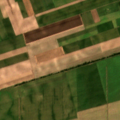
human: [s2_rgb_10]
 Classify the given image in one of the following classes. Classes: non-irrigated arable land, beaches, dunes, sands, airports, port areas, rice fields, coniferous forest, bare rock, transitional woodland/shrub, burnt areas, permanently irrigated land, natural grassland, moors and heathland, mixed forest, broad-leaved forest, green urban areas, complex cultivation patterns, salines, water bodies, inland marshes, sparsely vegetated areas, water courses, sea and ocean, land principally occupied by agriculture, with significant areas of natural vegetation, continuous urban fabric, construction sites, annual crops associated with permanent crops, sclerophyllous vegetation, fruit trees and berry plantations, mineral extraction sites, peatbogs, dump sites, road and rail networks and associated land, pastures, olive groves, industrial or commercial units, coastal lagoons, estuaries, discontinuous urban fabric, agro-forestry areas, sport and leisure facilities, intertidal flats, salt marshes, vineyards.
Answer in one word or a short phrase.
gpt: non-irrigated arable land